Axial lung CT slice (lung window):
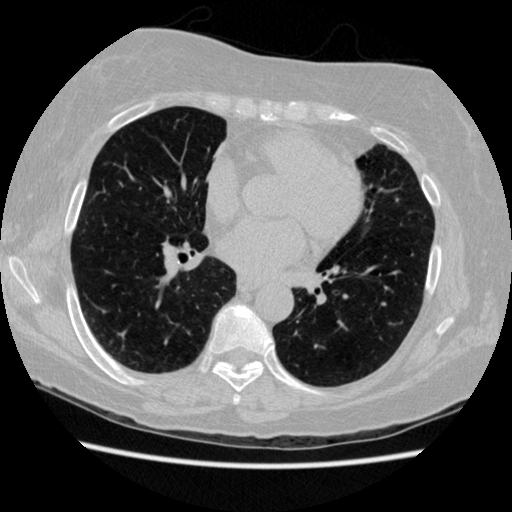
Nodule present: no